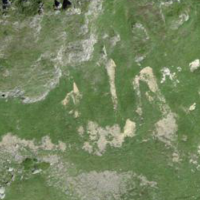
EUNIS habitat code: 26
Species observed at this site:
Saxifraga paniculata